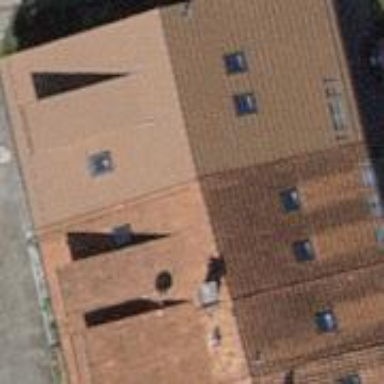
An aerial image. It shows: Terrace building with gabled roof.